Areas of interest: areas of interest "Zoo"
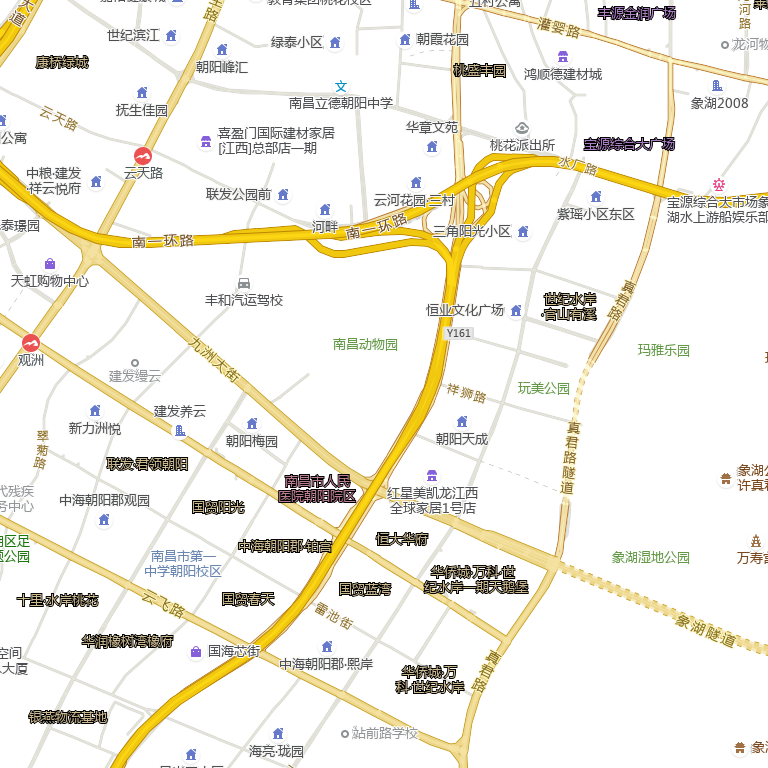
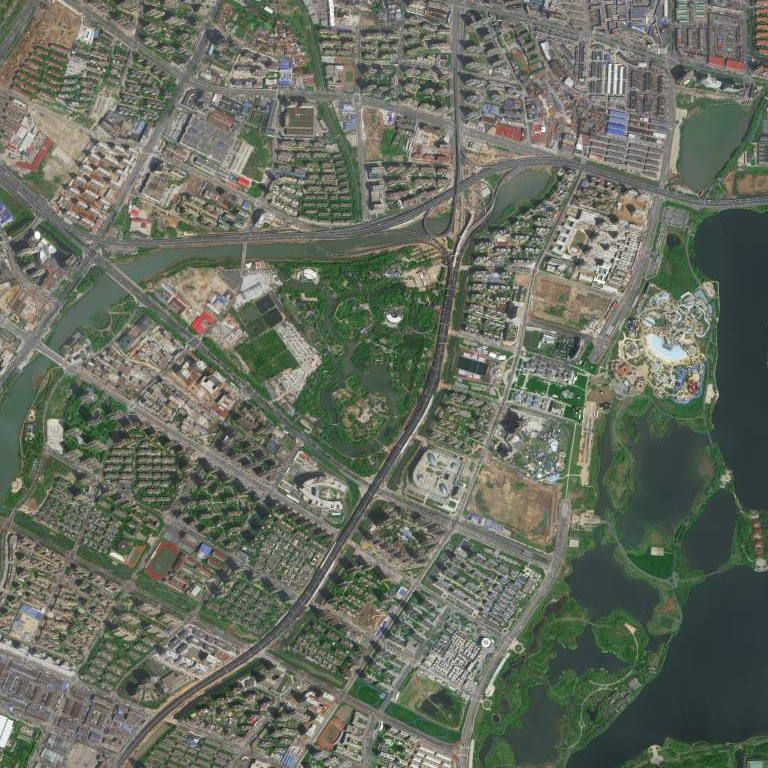